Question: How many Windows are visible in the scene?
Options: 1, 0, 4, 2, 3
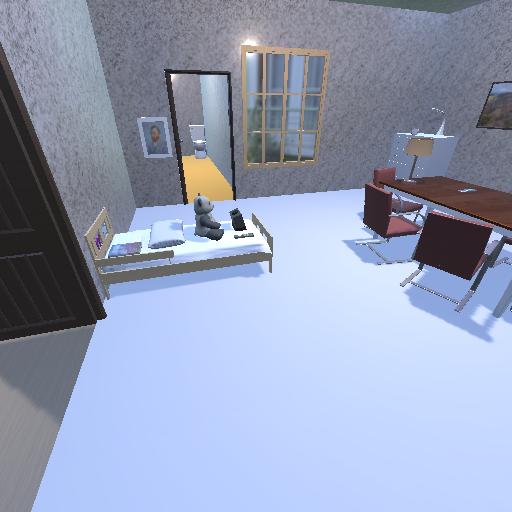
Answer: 1